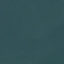
Land use / land cover class: SeaLake